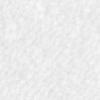
Label: no_change